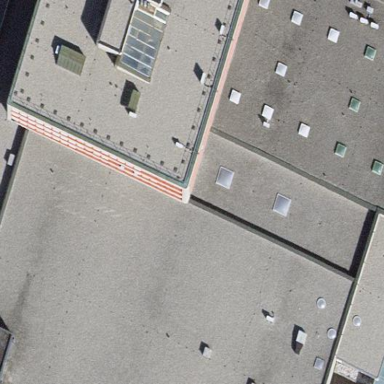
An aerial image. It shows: Part of building with flat gray roof.